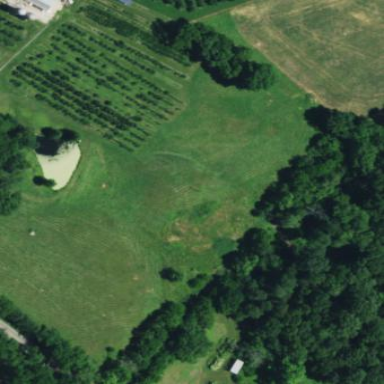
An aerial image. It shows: Orchard.